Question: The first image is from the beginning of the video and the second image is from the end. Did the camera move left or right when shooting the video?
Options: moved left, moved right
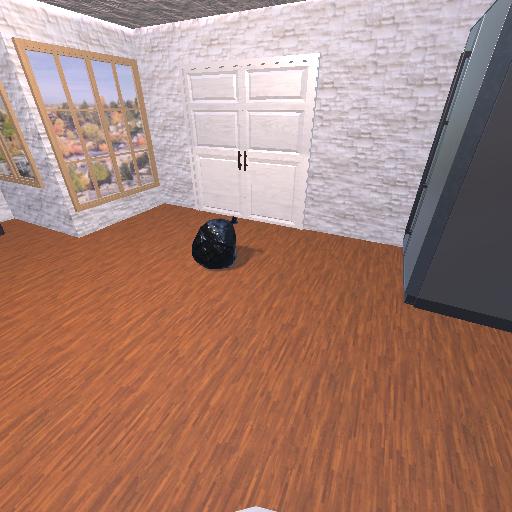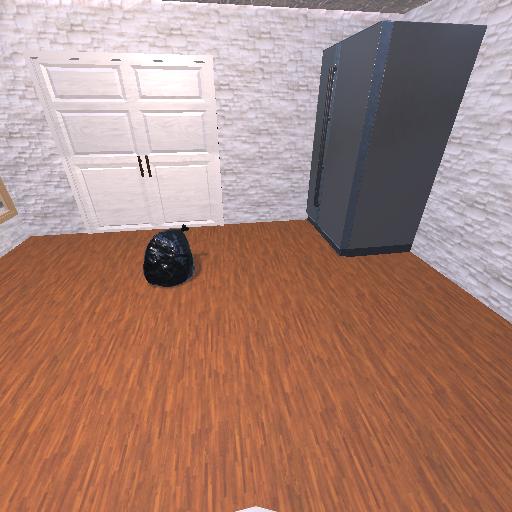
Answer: moved left